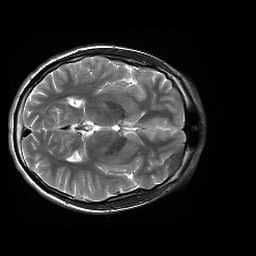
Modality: T2w
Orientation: axial
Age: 21
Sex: male
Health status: healthy
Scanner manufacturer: siemens
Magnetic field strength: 3 T
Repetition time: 4.01 s
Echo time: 0.116 s